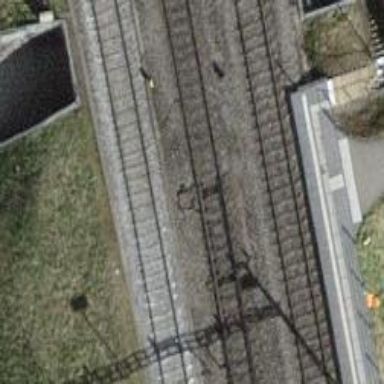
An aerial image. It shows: Railway switch.